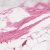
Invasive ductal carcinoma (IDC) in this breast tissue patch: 0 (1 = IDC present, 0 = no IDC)